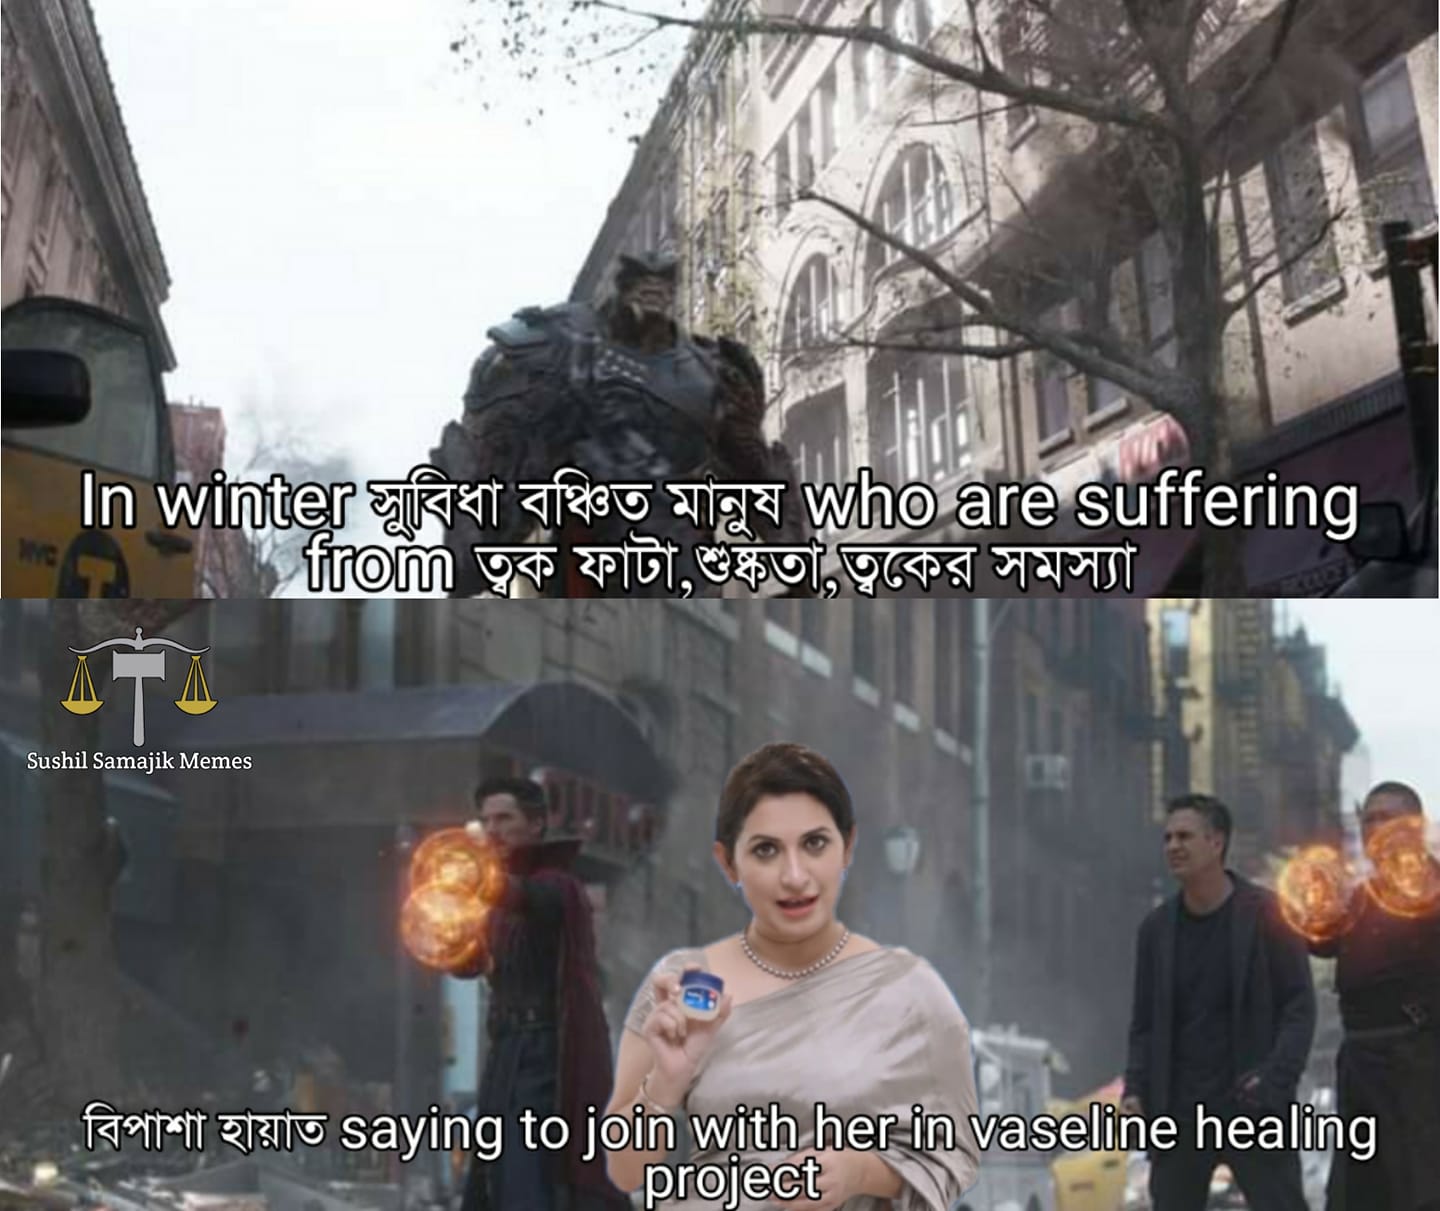
Caption: In winter সুবিধা বঞ্চিত মানুষ  who are suffering from তক ফাটা , শুষ্কত , তকের সমস্যা     বিপাশা হায়াত  saying to join with her in vaseline healing project
Label: non-hate